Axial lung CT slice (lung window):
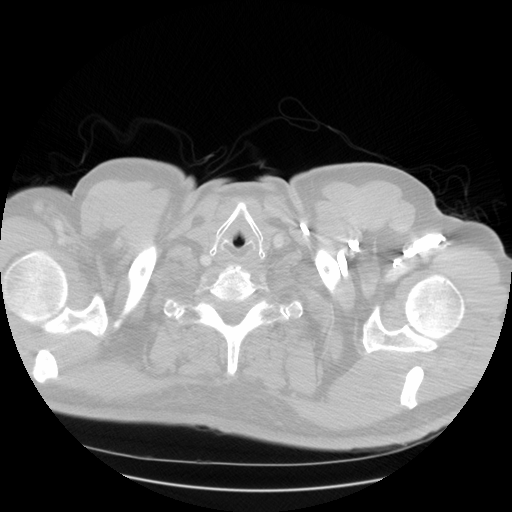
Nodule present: no